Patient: sex F, age 52
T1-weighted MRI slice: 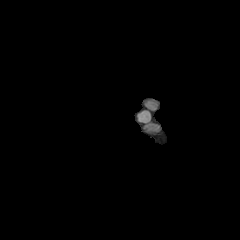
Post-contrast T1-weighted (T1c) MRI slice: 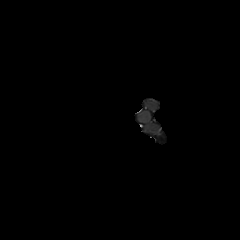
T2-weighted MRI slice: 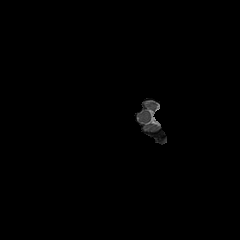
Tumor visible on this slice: no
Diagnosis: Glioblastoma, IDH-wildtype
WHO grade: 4